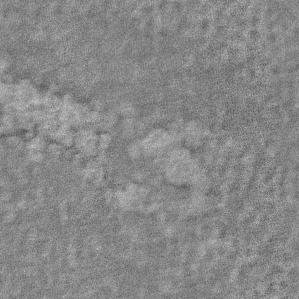
Label: frost